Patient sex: F
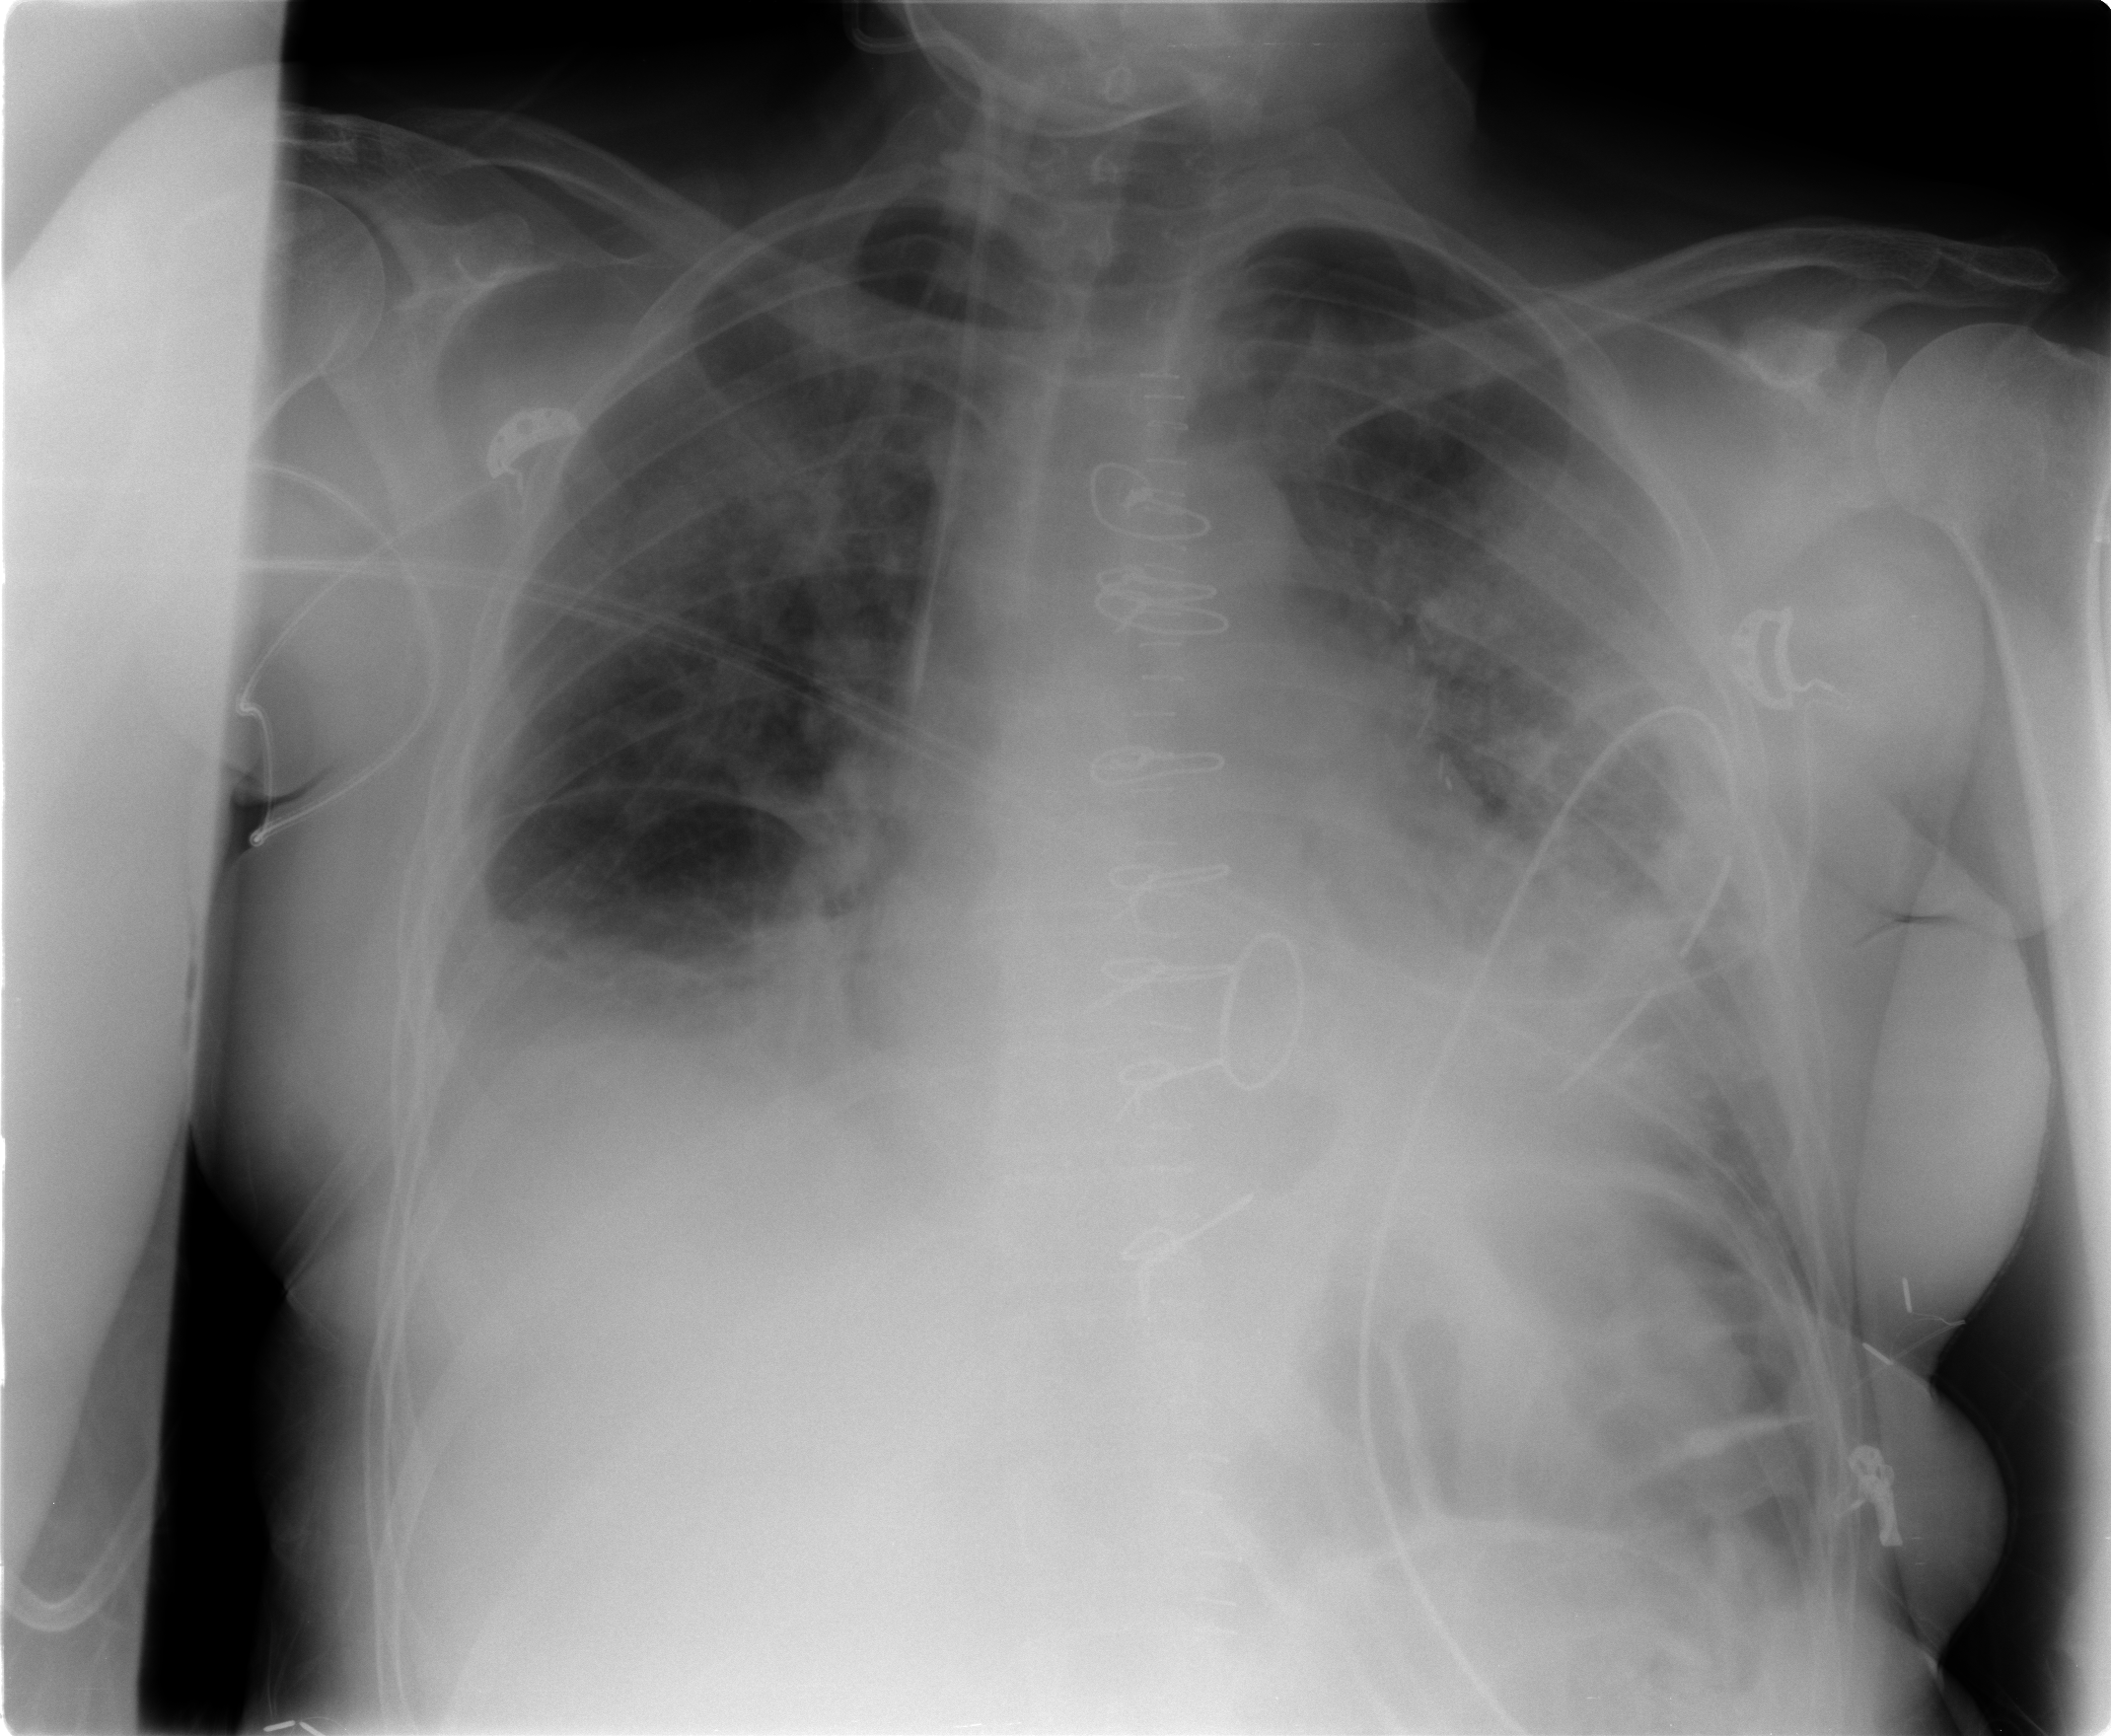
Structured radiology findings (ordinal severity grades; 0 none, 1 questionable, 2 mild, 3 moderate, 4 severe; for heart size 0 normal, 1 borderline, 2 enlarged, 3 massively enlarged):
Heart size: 3
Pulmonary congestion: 3
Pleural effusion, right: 2
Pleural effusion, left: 3
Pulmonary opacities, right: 3
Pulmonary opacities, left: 3
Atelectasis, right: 2
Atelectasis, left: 3